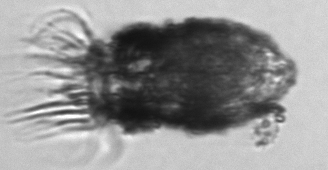
Label: Stenosemella_pacifica